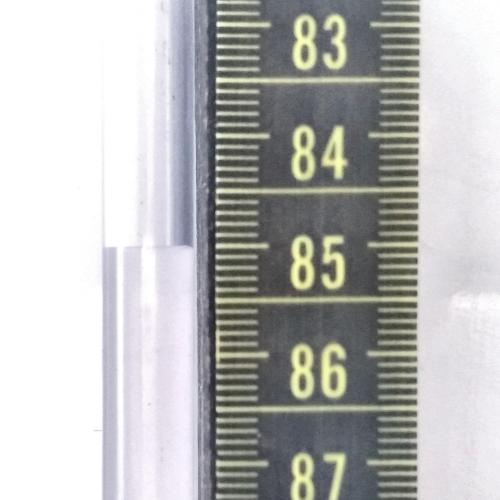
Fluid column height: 85.0 cm